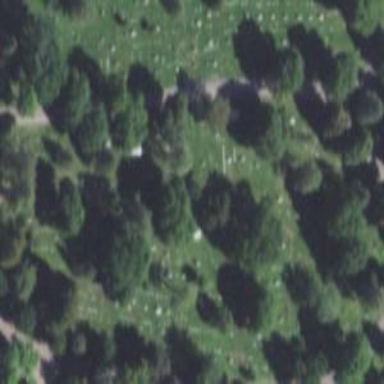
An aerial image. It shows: Sector within cemetery.